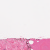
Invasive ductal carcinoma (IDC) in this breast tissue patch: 0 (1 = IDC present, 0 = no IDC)